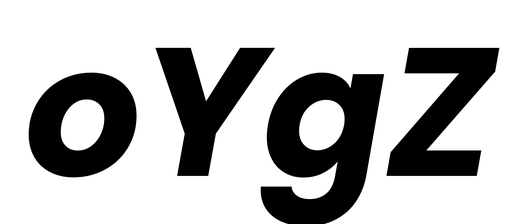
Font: Poppins-BoldItalic